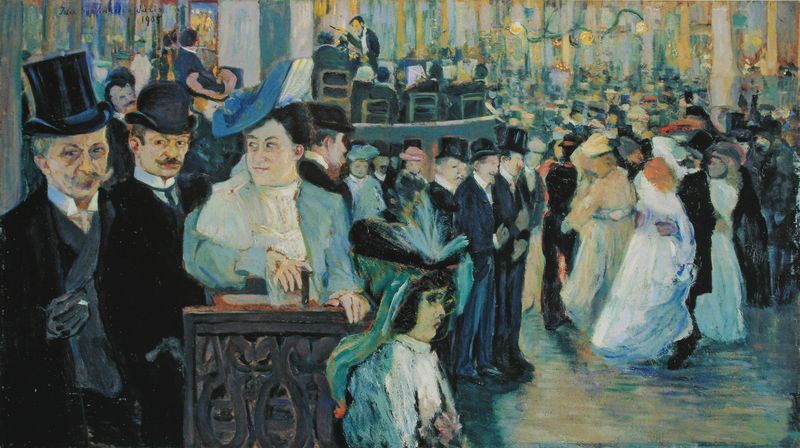
Titel: Großes Pariser Tanzstück (Bal Bullier)
Künstler: Ida Gerhardi
Standort: Münster
Institution: LWL-Landesmuseum für Kunst und Kulturgeschichte
Schlagwörter: blau, gemälde, mann, weiß, aquarell, frauen, gelb, grün, impressionismus, menschen, auguste renoir, bunt, damen, frankreich, frau, hut, hüte, kleid, kleider, lampe, lampen, licht, lichter, männer, orange, paris, profil, renoir, schwarz, stuhl, stühle, szene, säulen, park, rot, schal, ball, expressionismus, fest, gesellschaft, herren, leute, tanz, versammlung, zylinder, anzug, bart, bärte, gesichter, hemd, lokal, schnurrbart, blicke, kragen, bildnis, hände, portrait, brüstung, boden, gold, gewänder, kind, konzert, lampions, musik, musiker, oper, orchester, tanzen, rosa, garten, hellblau, schärpe, tanzsaal, blusen, saal, lehnen, frack, schnäuzer, leuchter, lüster, fein, schnauzer, ring, melone, munch, toulouse-lautrec, verschwommen, smoking, kapelle, kaffe, tänzer, august, schnurrbärte, paare, ballsaal, dirigent, kafee, ballkleider, klaid, tanzboden, abendkleidung, moustache, kro9nleuchter, kafe, 19. jahrhundert, 1890, 1892, 1893, 1891, tylinder